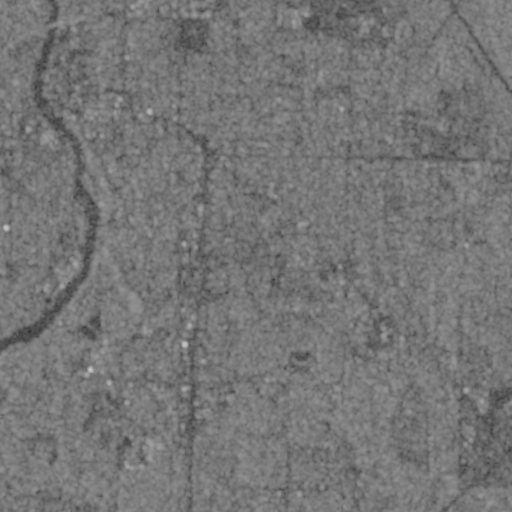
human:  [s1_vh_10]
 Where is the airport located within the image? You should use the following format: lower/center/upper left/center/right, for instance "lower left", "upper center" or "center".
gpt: The airport is located in the upper right of the image.
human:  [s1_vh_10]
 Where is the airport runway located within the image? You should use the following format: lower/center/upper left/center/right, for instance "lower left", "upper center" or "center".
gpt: The airport runway is located in the upper right of the image.
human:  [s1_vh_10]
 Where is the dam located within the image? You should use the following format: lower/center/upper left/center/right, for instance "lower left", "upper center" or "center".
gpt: The dam is located in the center left of the image.
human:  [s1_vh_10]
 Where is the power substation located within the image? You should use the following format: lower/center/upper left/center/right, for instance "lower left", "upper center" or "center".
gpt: The power substation is located in the center of the image.
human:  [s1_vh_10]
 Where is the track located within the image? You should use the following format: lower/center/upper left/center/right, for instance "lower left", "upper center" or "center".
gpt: The track is located in the upper right of the image.
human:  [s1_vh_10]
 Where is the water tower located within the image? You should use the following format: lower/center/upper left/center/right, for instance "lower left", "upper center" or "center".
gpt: The water tower is located in the center of the image.
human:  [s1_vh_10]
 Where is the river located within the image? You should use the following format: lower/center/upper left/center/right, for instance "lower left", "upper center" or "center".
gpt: The river is located in the left of the image.
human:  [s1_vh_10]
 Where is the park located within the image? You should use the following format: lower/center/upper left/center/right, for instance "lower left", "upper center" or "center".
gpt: There is no park in the image.

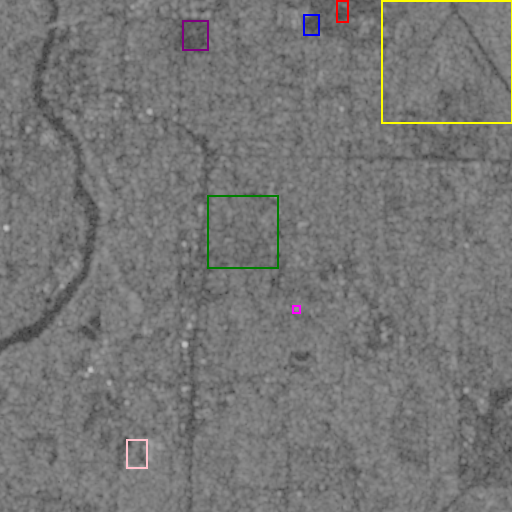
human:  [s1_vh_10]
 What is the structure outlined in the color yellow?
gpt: The structure outlined in yellow is an airport.
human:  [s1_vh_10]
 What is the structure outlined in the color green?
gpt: The structure outlined in green is a park.
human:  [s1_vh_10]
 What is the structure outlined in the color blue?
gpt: The structure outlined in blue is a parking lot.
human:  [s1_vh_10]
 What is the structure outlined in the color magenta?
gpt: The structure outlined in magenta is a power substation.
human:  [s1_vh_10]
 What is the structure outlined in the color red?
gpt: The structure outlined in red is a track.
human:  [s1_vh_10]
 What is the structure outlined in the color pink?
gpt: The structure outlined in pink is a building.
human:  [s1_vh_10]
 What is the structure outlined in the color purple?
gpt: The structure outlined in purple is a building.
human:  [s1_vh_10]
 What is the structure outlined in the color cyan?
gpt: There is no cyan outline.